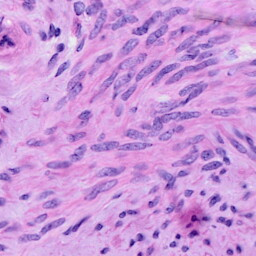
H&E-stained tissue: Cervix